RGB frame:
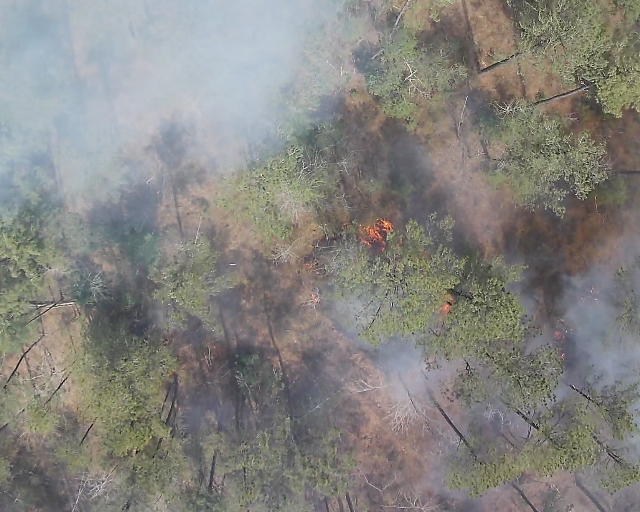
Thermal frame:
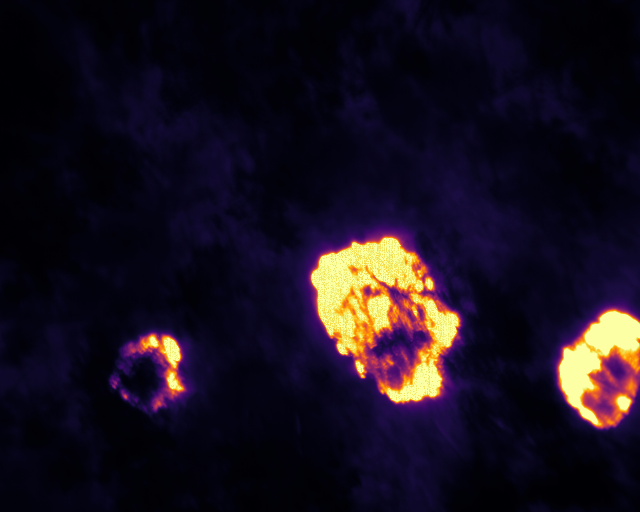
Captured: 2026-02-26 02:28:12
Pixels at or above 80 °C: 24403 (fraction of frame: 0.07447)